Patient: sex M, age 26
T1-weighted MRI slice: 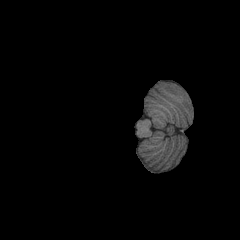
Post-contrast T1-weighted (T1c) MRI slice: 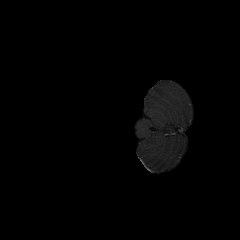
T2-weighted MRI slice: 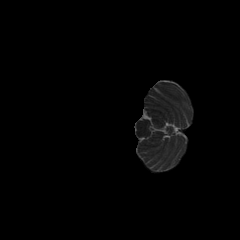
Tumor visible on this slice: no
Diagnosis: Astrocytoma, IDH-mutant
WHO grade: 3